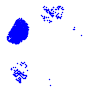
Particle: kaon